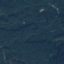
Label: Forest